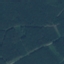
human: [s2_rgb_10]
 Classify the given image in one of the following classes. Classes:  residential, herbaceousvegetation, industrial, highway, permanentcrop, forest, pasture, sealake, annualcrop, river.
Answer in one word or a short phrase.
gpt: Forest